Frequency: 75000
Velocity: 0,2325
Power: 26,2
Pulse duration: 0,0000001
Pass count: 1
Magnification: 10
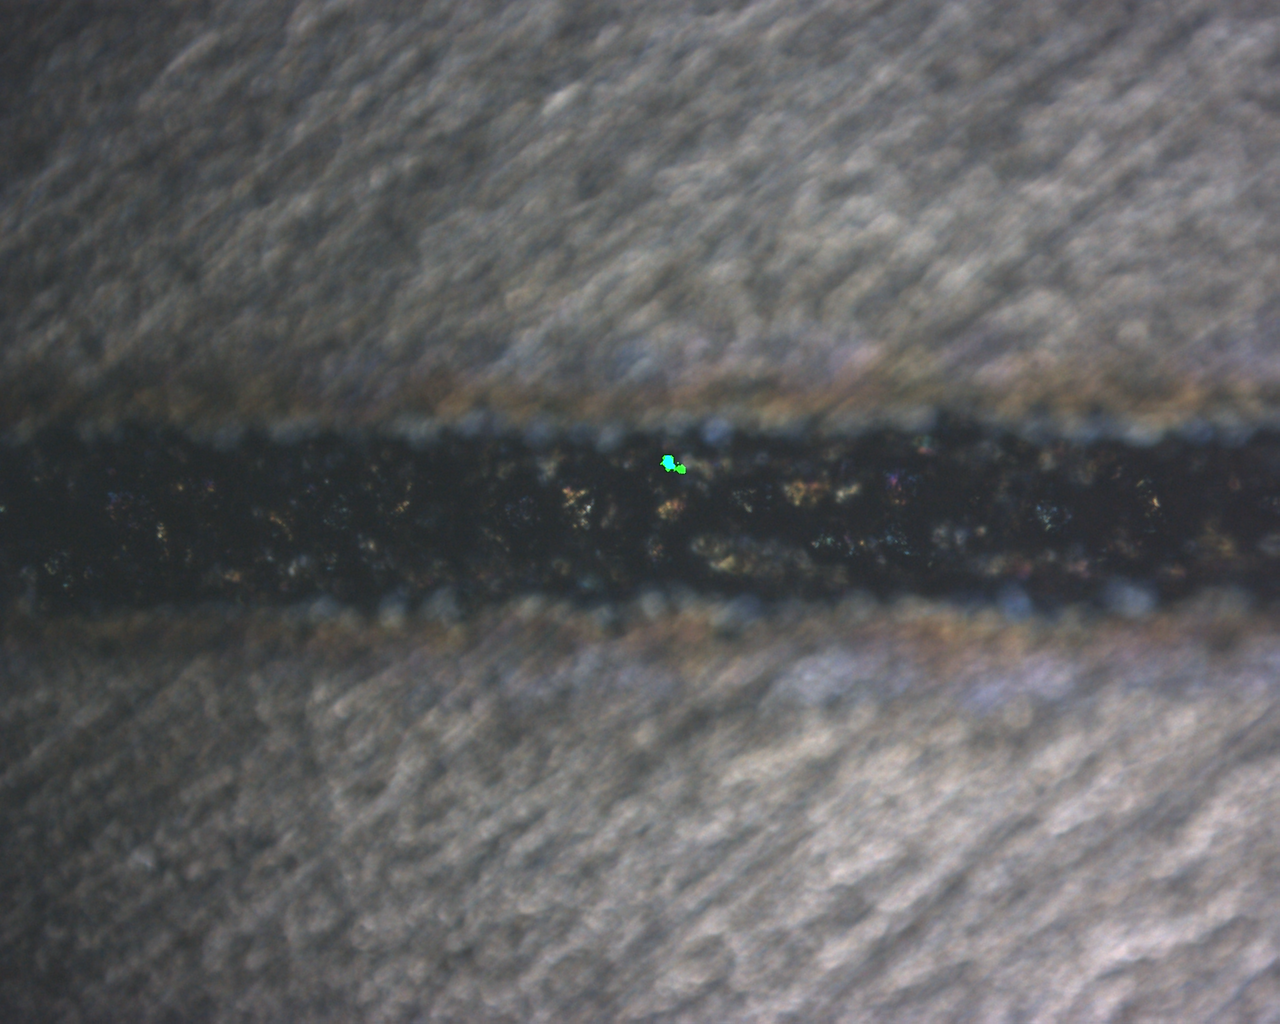
Measured width: 137.738
Other width: 73.925